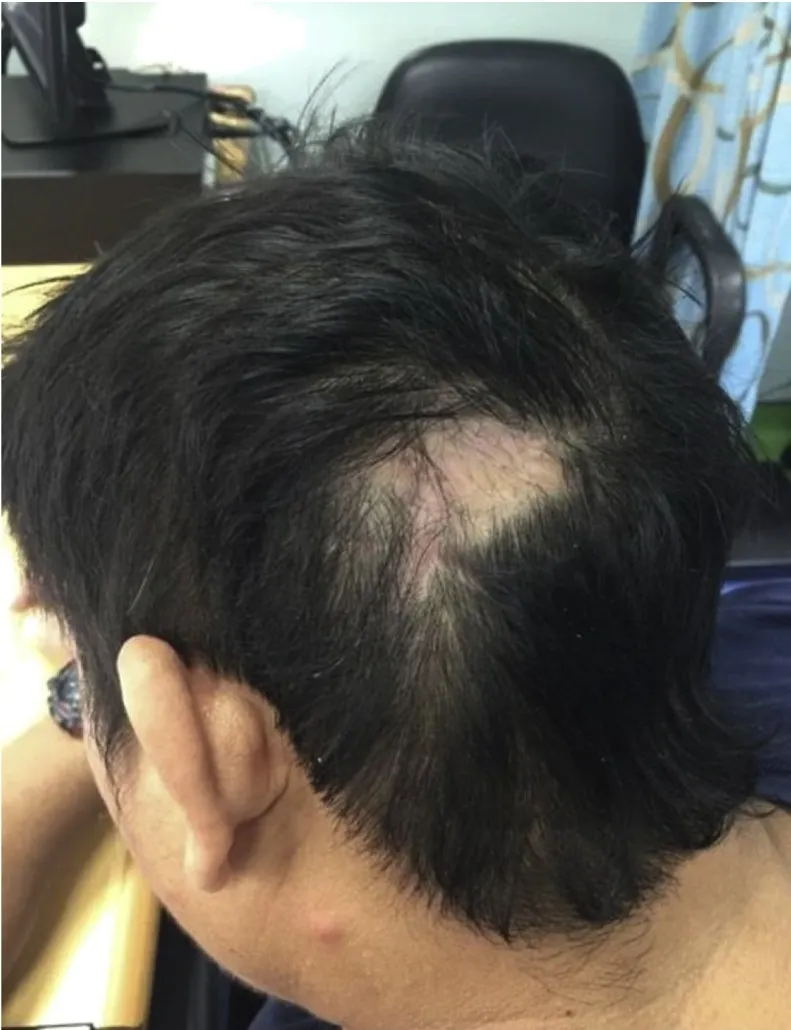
Patient's presentation on follow up after 2nd surgery.
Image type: medical_photograph (skin_photograph)